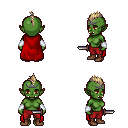
a pixel art fantasy rpg character, female body template, orc, green skin, red cape, red pants, white blonde mohawk hairstyle, iron tiara, white cloth bracers, brown shoes, dagger, four views (front, back, left, right), 2x2 character sprite sheet, small pixel art, hard edges, no anti-aliasing